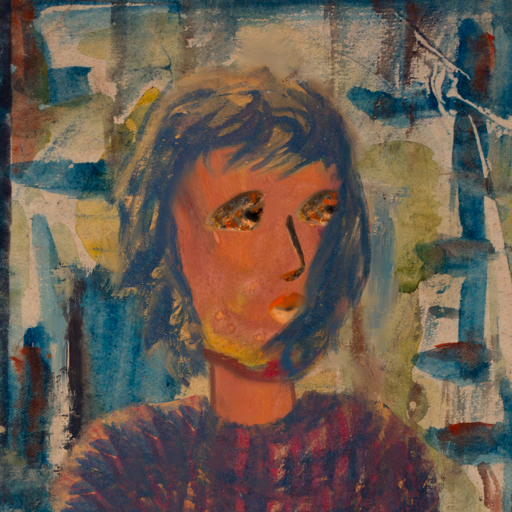
Background: Orphan, Head And Neck Side: Mother_And_Son_Son, Face Side: Gypsy_Queen, Bust: In_The_Sun, Hair Side: In_The_Sun, Head Accessory: Blank, Second Necklace: Blank, Necklace: Blank, Baby: Blank